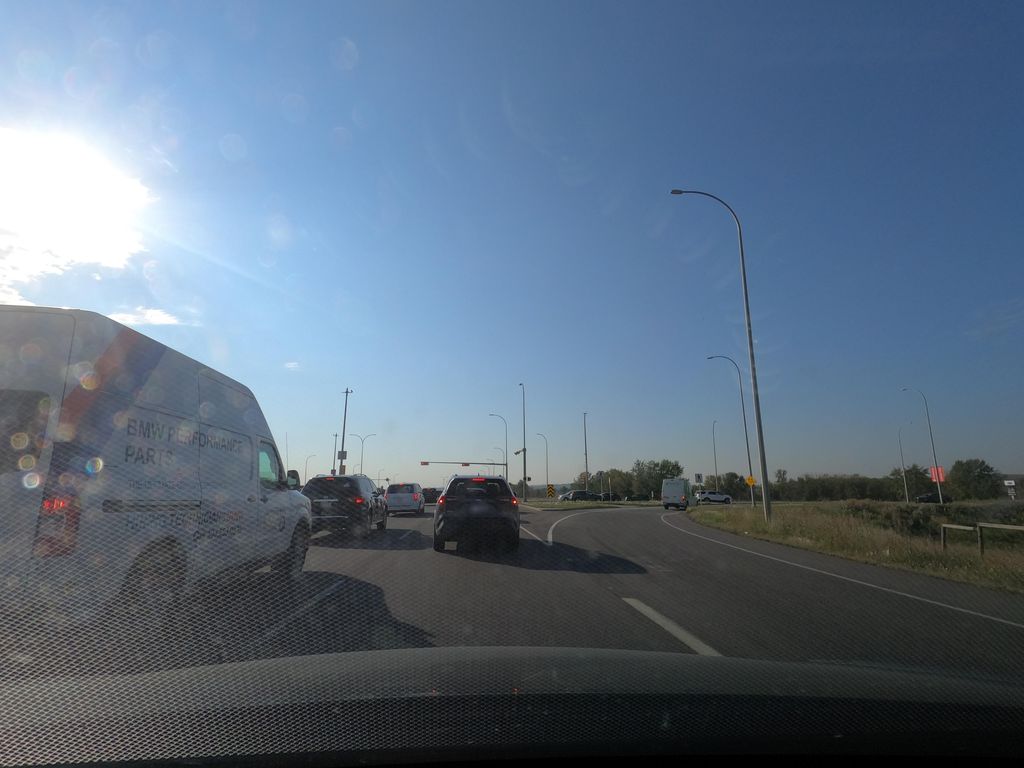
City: calgary